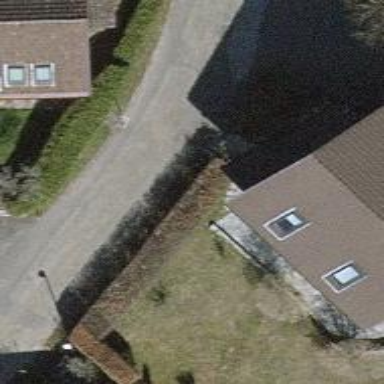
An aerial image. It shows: Hedge barrier.